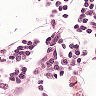
Metastatic tissue present: no